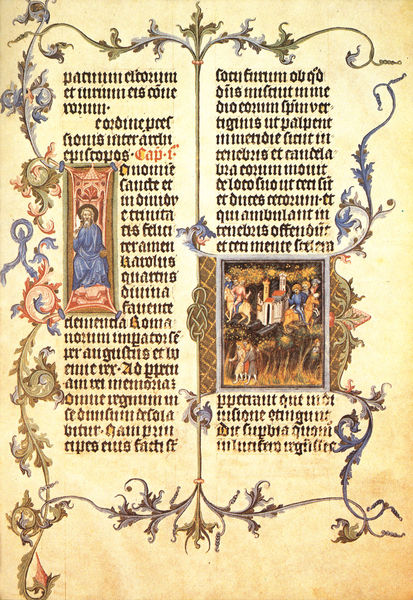
Titel: Die Goldene Bulle
Institution: Wien, Österreichische Nationalbibliothek
Schlagwörter: blau, blätter, mann, menschen, szene, blüten, gebäude, haus, rot, ornament, bart, bibel, knoten, rahmen, bild, kirche, gold, mantel, pferd, pferde, turm, ranken, farbig, schrift, bilder, papier, spalten, thron, ornamente, verzierung, paradies, geflecht, buch, burg, medaillon, kloster, seite, illustration, text, initiale, ranke, buchseite, zierschrift, pergament, christus, mittelalter, romanik, kapelle, heiliger, heilig, ornamentik, miniatur, sakral, verzierungen, genesis, handschrift, testament, gebetbuch, latein, initial, buchmalerei, evangelium, psalter, bebildert, reichenau, oranemt, möchstext